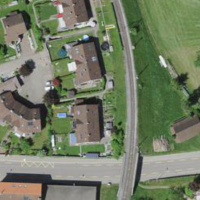
EUNIS habitat code: 55
Species observed at this site:
Agrostemma githago
Prunus padus